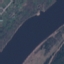
Land use / land cover class: River